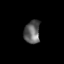
Tissue: skin
Cell type: T cells
Senescence score: 0.7048
Nuclear area (px): 356
Mean DAPI intensity: 97.427